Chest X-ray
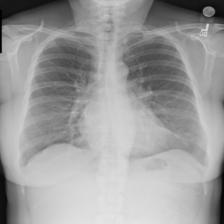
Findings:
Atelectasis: negative
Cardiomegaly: negative
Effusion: negative
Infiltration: negative
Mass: negative
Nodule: negative
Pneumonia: negative
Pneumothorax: negative
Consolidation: negative
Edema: negative
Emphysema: negative
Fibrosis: negative
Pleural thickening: negative
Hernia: negative